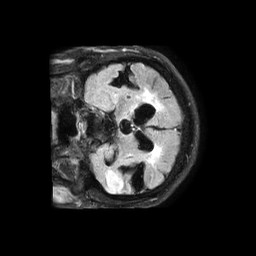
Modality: FLAIR
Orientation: coronal
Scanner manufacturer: philips
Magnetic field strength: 1.5 T
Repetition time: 6 s
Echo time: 0.1013 s